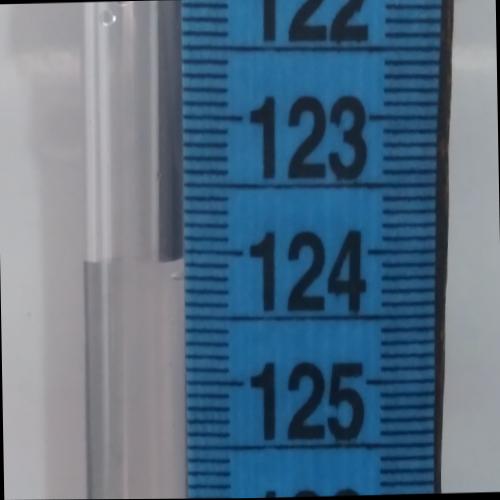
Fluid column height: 124.1 cm